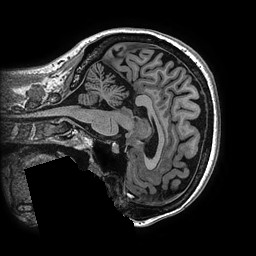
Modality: T1w
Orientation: sagittal
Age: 48
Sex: female
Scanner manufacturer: ge
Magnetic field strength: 3 T
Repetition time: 0.006952 s
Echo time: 0.00292 s